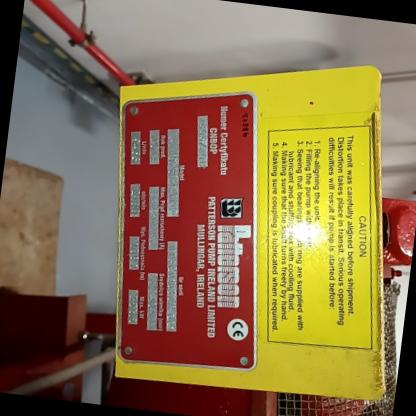
Klasa: tabliczka-znamionowa